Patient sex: M
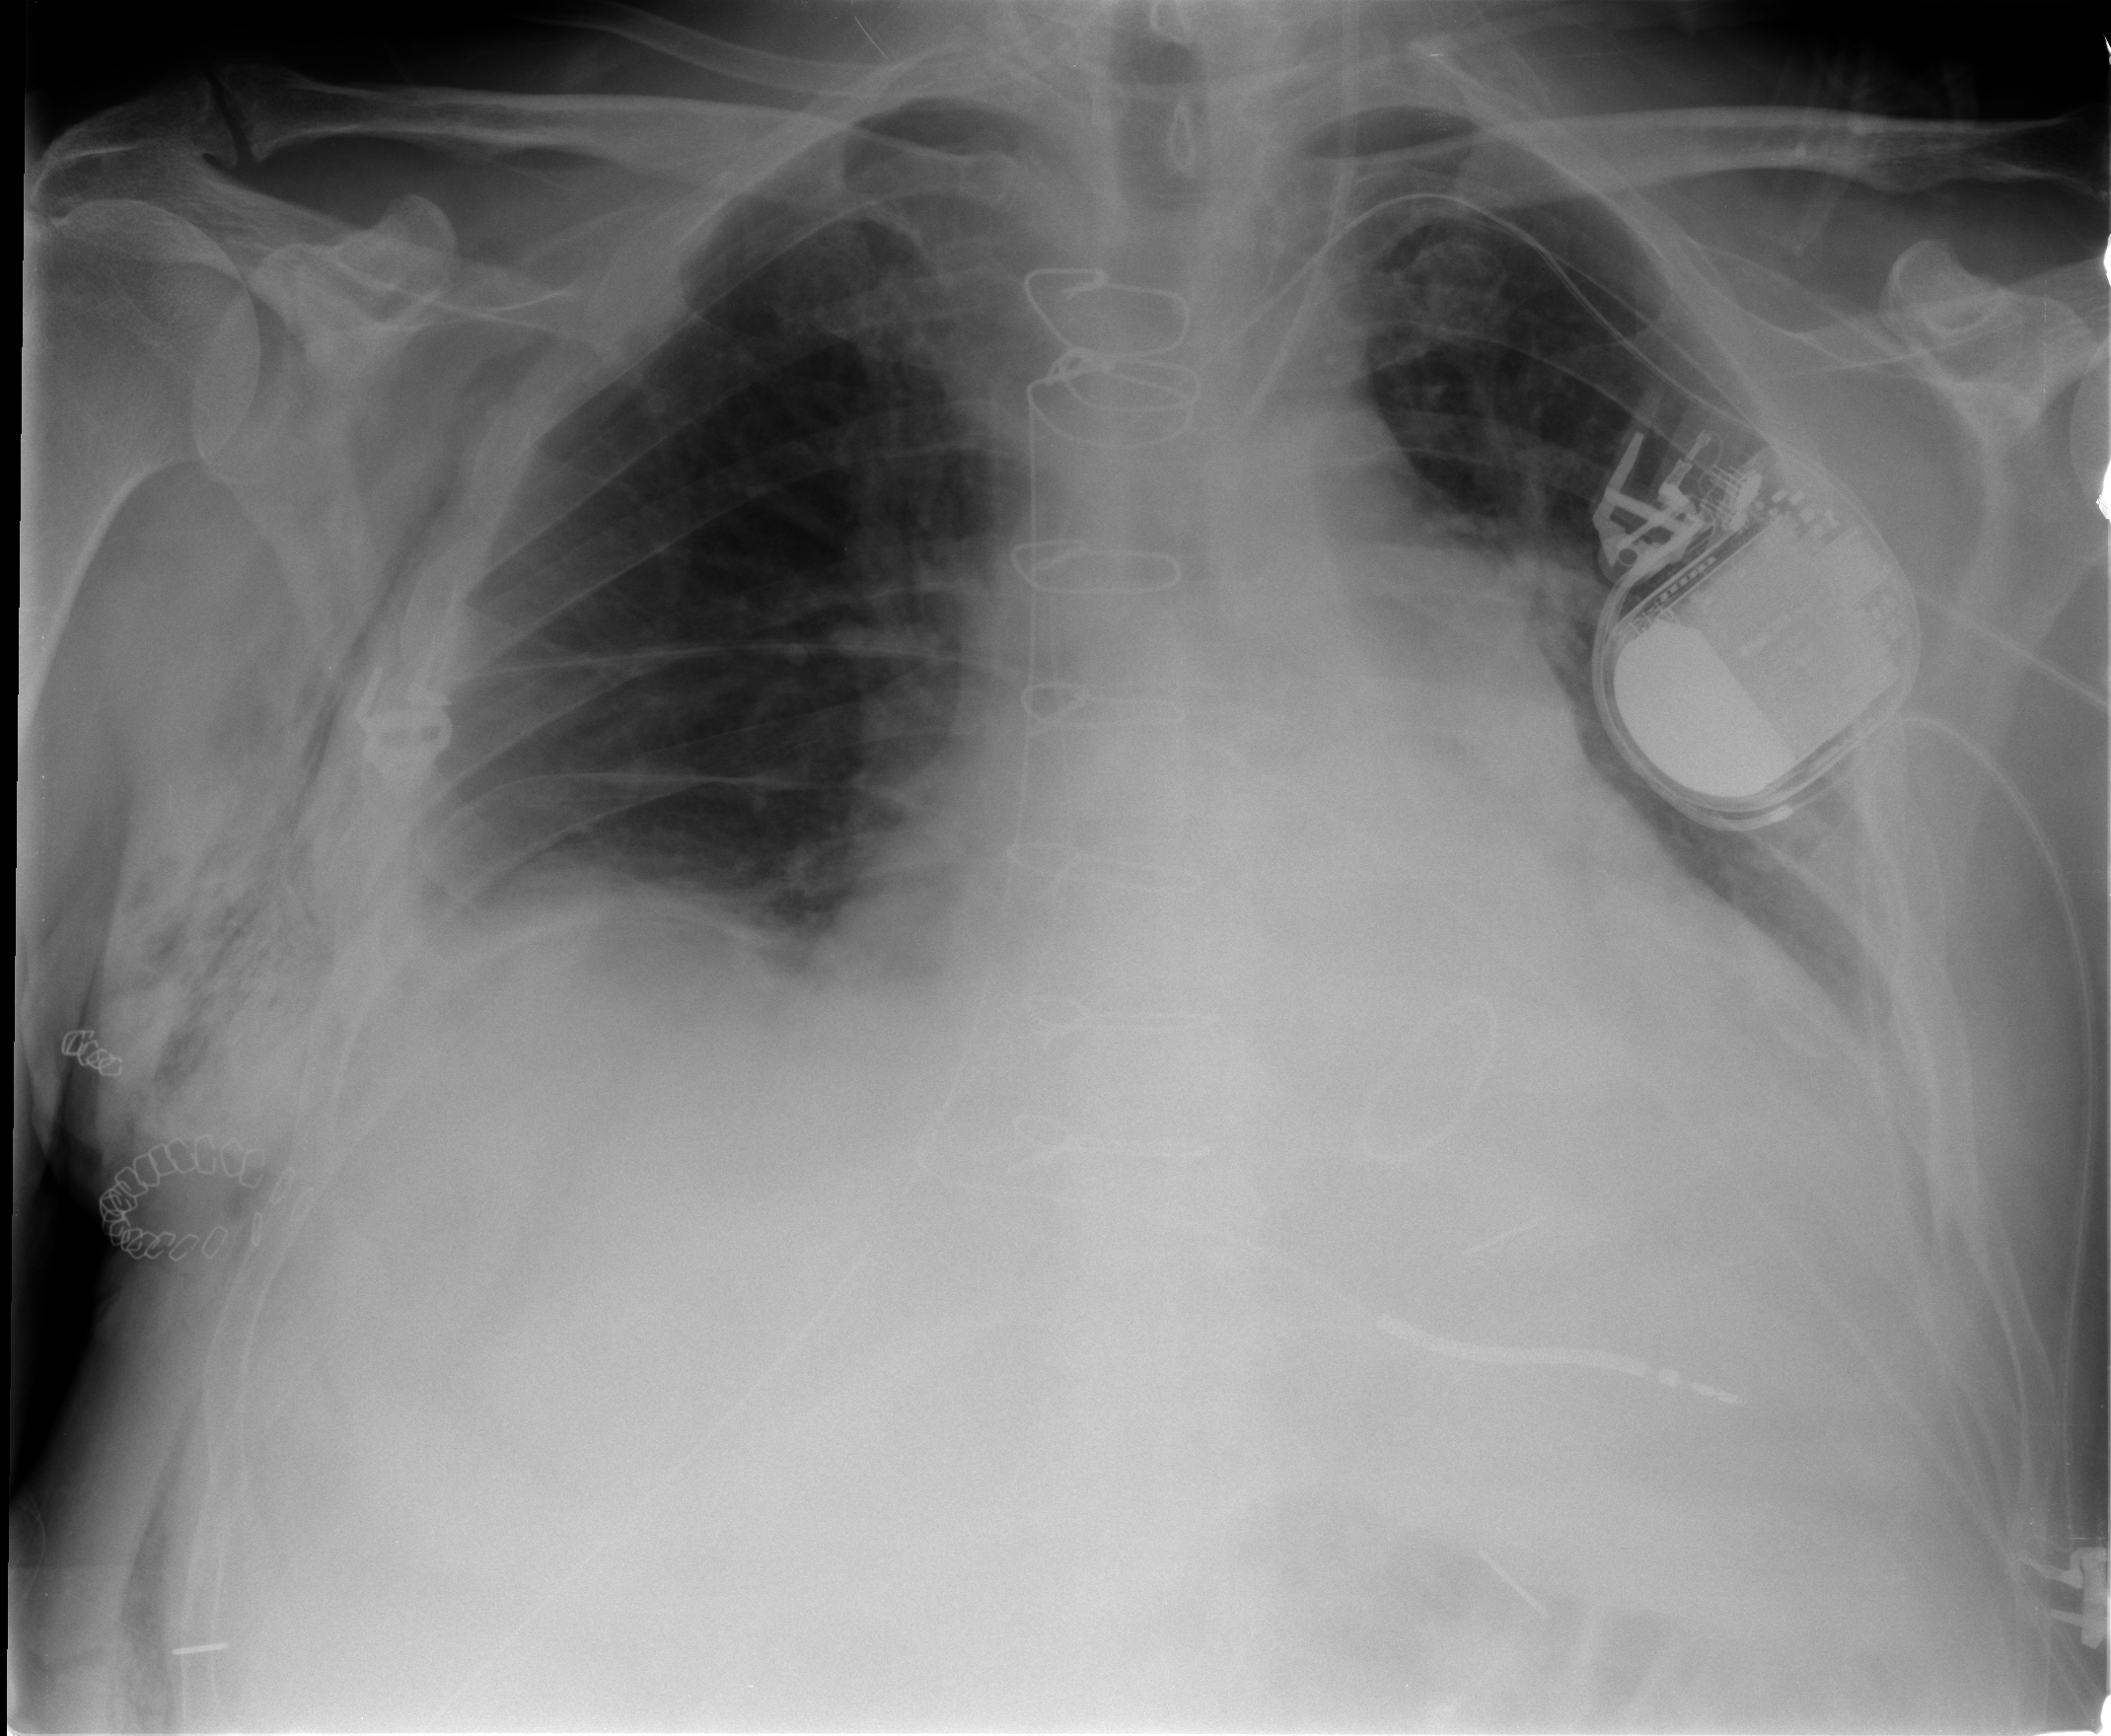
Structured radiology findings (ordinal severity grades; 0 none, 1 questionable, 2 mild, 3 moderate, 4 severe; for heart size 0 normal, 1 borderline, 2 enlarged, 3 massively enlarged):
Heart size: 2
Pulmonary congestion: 0
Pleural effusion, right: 2
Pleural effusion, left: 1
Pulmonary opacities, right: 0
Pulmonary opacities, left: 1
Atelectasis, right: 2
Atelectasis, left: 2